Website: ulta-beauty
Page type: account-selection
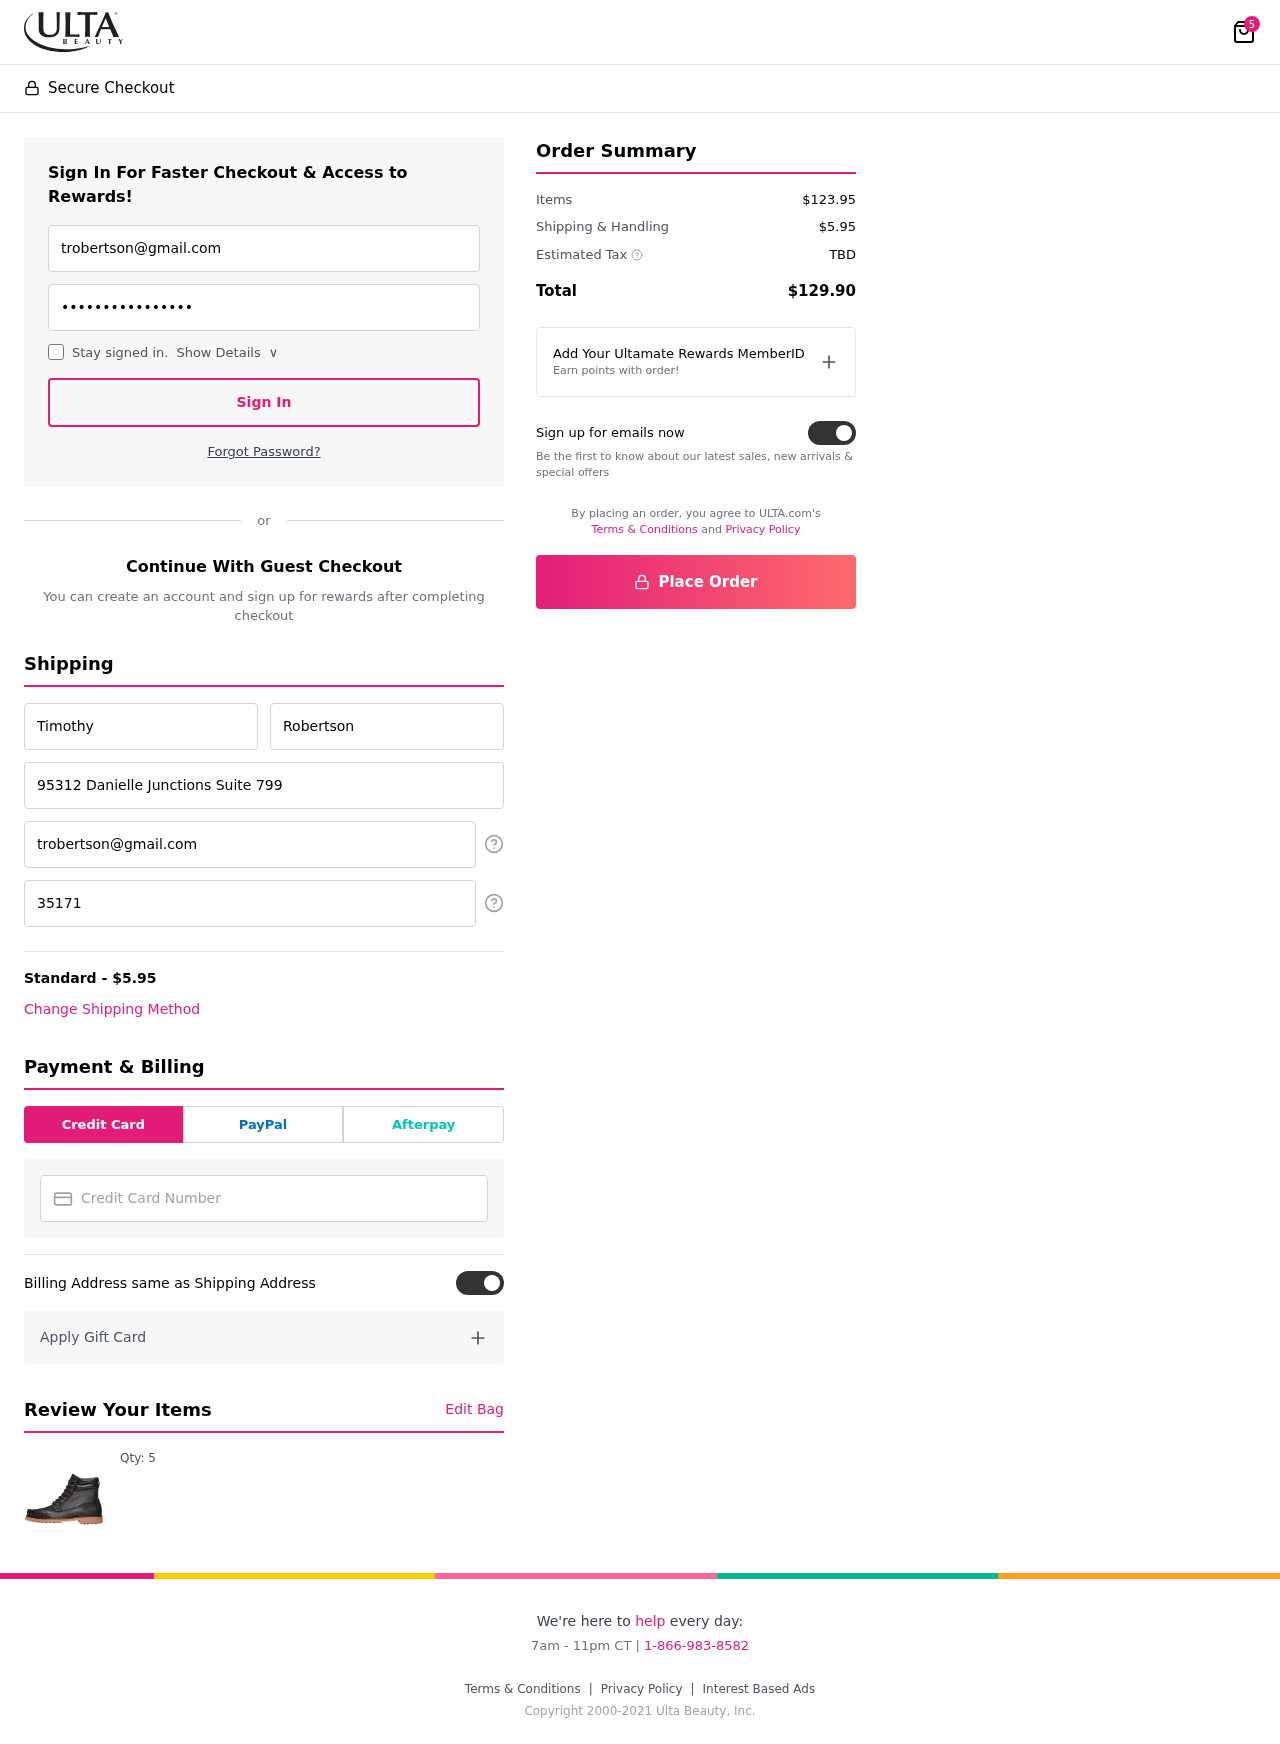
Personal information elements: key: PII_CARD_NUMBER
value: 4107 3659 8988 3625
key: PII_EMAIL
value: trobertson@gmail.com
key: PII_EMAIL2
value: trobertson@gmail.com
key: PII_FIRSTNAME
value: Timothy
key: PII_LASTNAME
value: Robertson
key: PII_PHONE
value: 3517194779
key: PII_STREET
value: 95312 Danielle Junctions Suite 799
Product elements: key: PRODUCT1_QUANTITY
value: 5
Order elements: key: ORDER_NUM_ITEMS
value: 5
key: ORDER_SHIPPING_COST
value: $5.95
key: ORDER_SUBTOTAL
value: $123.95
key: ORDER_TAX
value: TBD
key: ORDER_TOTAL
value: $129.90